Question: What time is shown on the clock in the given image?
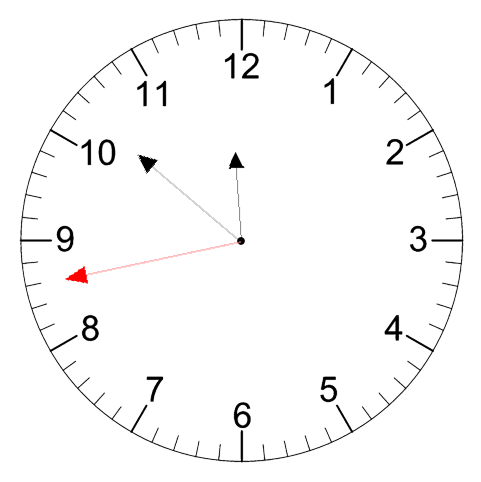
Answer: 11:51:43